一年级 · 计数
一量、画一画, 把比给出的数多的图形划掉。

3

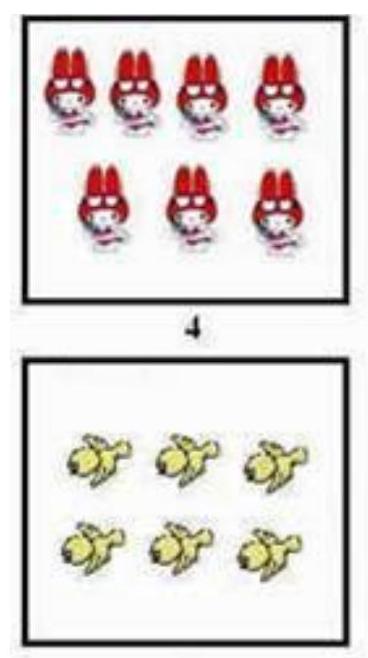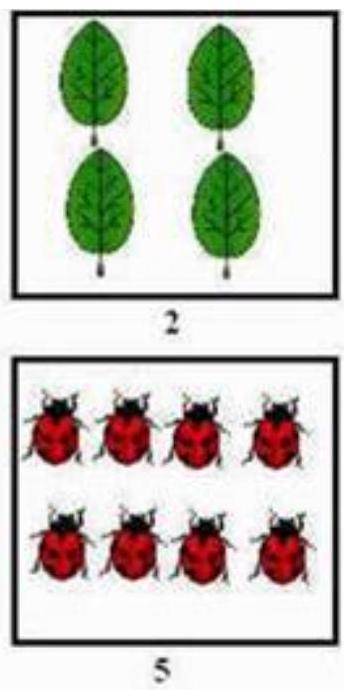
答案: 一幅图划掉 3 只; 第二幅图划掉 2 片; 第三幅图划掉 3 只; 第 4 幅图划掉 3 个